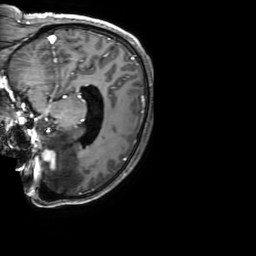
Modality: T1w
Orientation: sagittal
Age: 52
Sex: male
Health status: ill
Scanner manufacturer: philips
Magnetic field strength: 3 T
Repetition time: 0.008479 s
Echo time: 0.004102 s